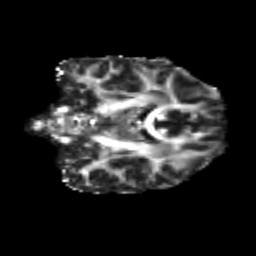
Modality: FA
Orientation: coronal
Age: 25
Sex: female
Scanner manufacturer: siemens
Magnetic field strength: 3 T
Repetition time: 3.5 s
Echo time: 0.113 s